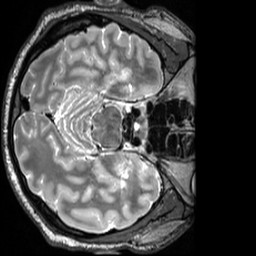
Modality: T2w
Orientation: axial
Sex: male